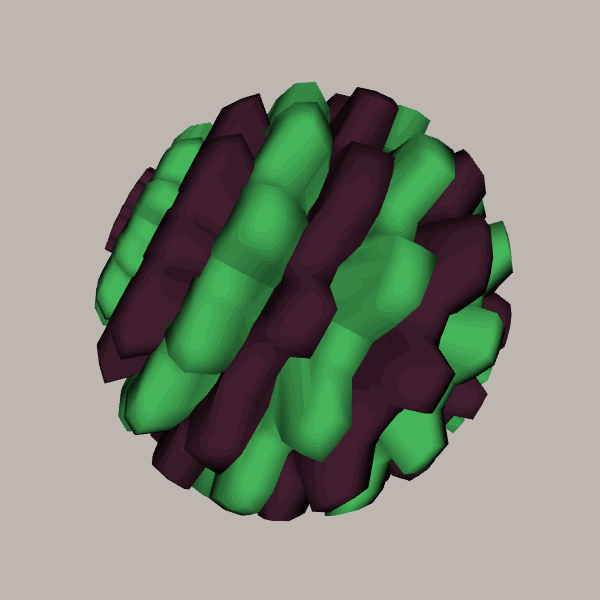
Background: light